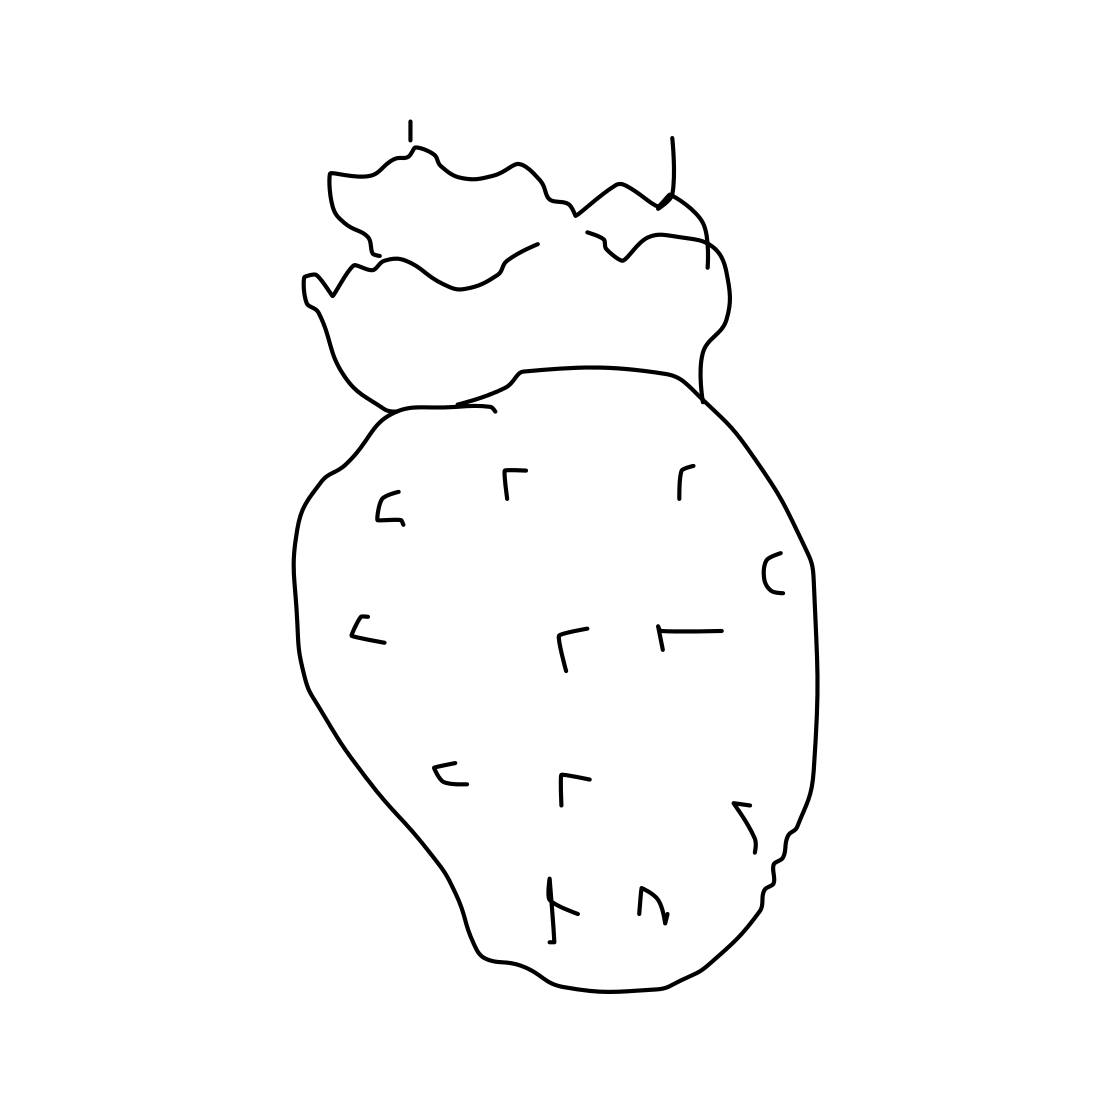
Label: pineapple